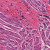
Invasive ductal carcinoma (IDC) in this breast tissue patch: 0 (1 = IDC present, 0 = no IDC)